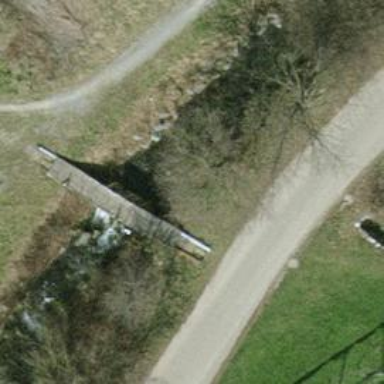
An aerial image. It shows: Path on compacted surface crossing over bridge. The trail visibility is excellent.